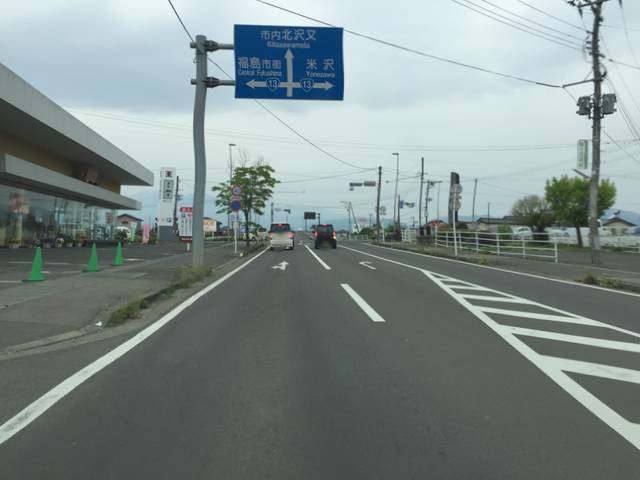
Region: Japan
Coordinates: 37.785, 140.464